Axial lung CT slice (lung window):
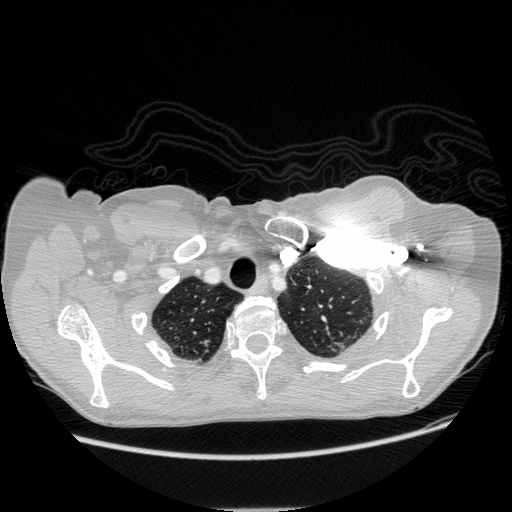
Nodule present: yes
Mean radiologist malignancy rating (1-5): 2.75